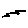
Label: zigzag